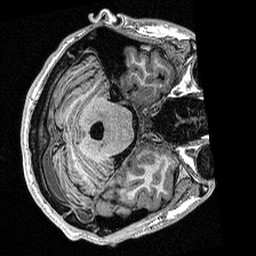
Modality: T1w
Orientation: axial
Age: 22
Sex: male
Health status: healthy
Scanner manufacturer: siemens
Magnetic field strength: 1.5 T
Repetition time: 2.73 s
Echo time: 0.00357 s